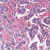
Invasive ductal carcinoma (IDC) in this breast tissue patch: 1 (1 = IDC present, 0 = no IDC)